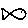
Label: fish